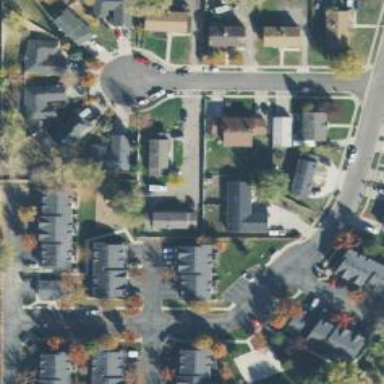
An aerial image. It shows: Living street.